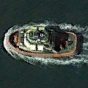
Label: Towing_vessel